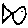
Label: fish